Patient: sex M, age 44
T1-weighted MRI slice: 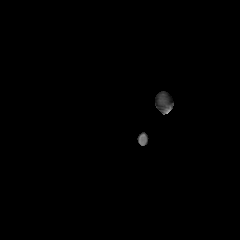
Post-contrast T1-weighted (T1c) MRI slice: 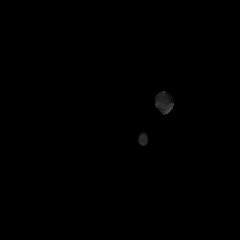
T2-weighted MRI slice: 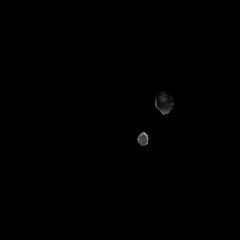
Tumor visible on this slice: no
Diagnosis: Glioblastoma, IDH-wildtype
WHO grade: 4